Aerial crown-view tile of a tropical tree (Barro Colorado Island, Panama), acquired 20240716:
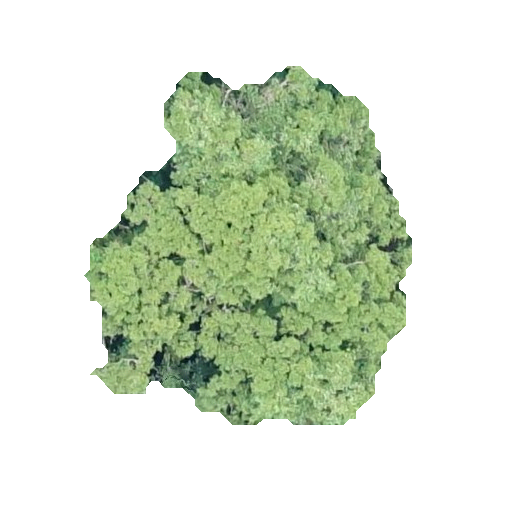
Species: Brosimum alicastrum
GBIF accepted scientific name: Brosimum alicastrum
Crown area: 134.28 m²